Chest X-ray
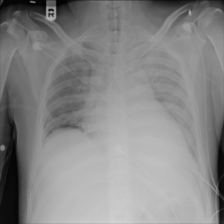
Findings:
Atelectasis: negative
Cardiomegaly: negative
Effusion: negative
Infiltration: negative
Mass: negative
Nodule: negative
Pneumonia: negative
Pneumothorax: negative
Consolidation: negative
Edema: negative
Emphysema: negative
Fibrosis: negative
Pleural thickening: negative
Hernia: negative